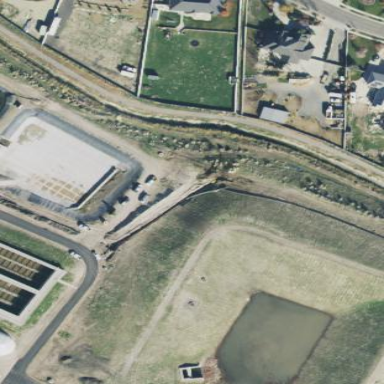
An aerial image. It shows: Image of wastewater.